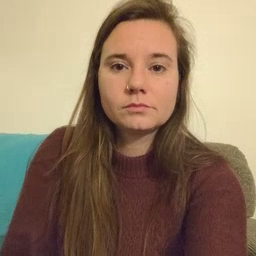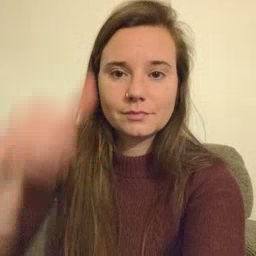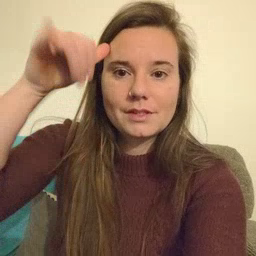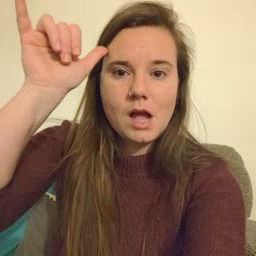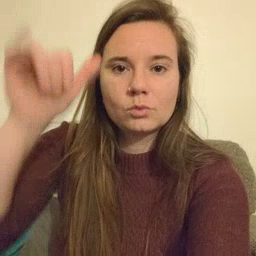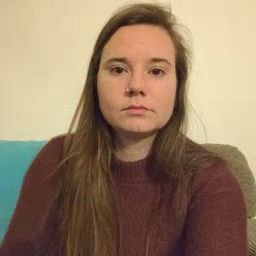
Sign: cow